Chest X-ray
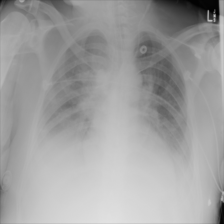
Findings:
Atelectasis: negative
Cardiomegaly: negative
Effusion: negative
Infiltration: negative
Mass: negative
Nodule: negative
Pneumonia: negative
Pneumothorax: negative
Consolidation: negative
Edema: negative
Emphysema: negative
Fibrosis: negative
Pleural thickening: negative
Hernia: negative